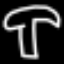
Label: mushroom